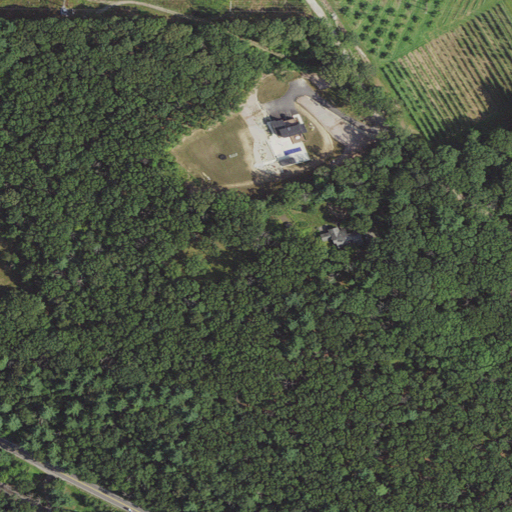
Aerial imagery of mountain in Massachusetts named Peters Hill containing deciduous forest, mixed forest, shrub, open development, low intensity development, medium intensity development, pasture, and grassland